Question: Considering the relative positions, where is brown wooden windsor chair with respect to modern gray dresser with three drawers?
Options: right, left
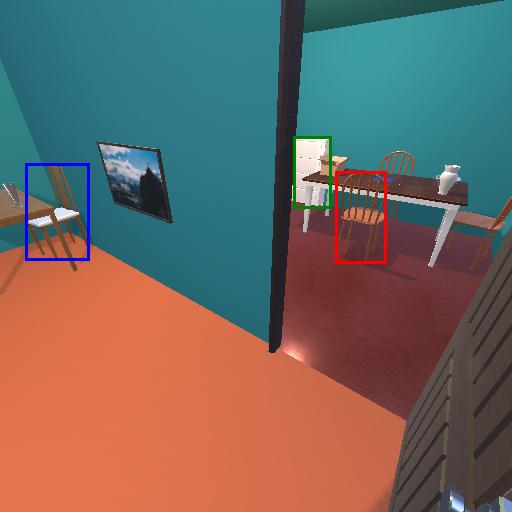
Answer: right